Interaction volume radius: 10 \u00c5
Interaction volume height: 45 \u00c5
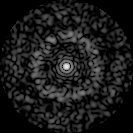
Disorder parameter: 0.8278